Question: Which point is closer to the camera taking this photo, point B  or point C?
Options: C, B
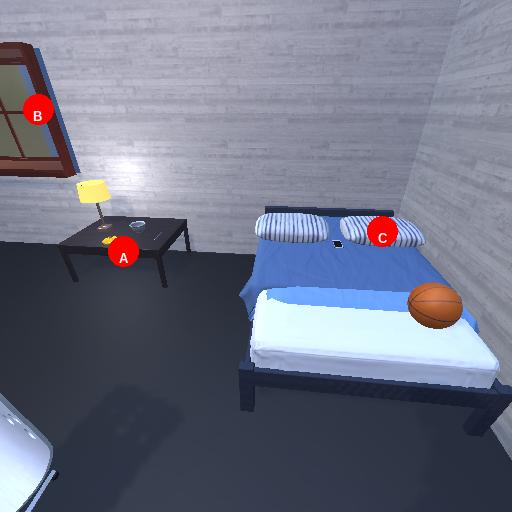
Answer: C